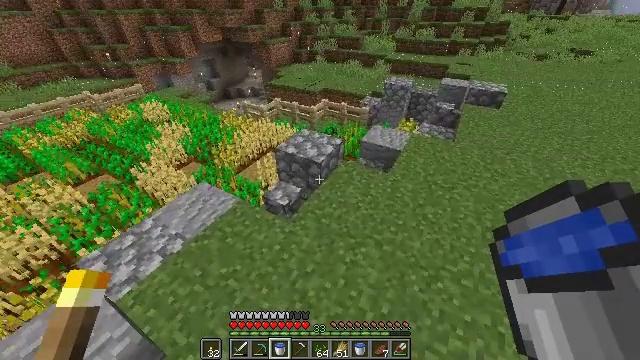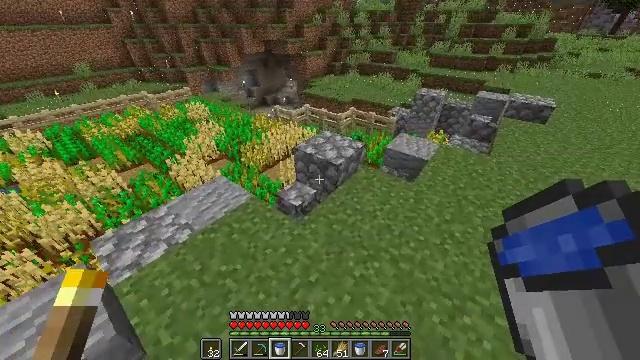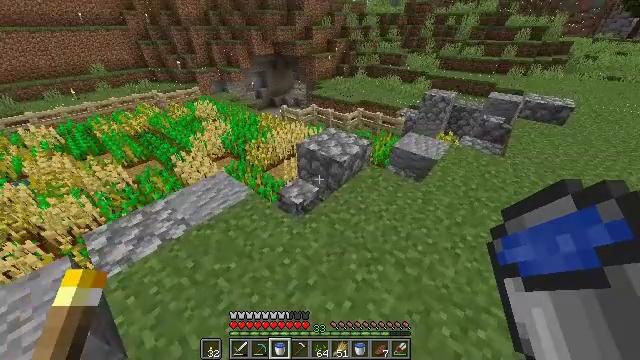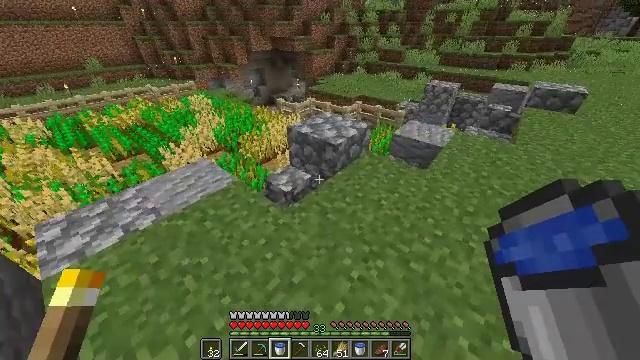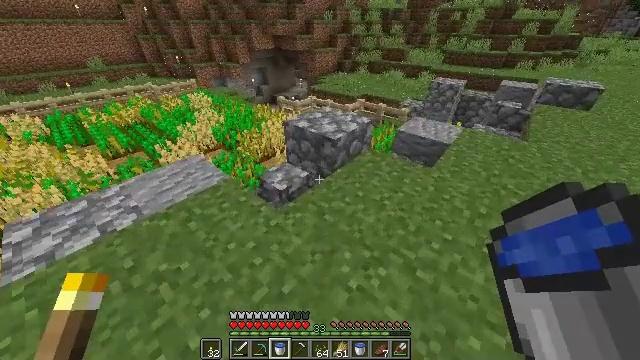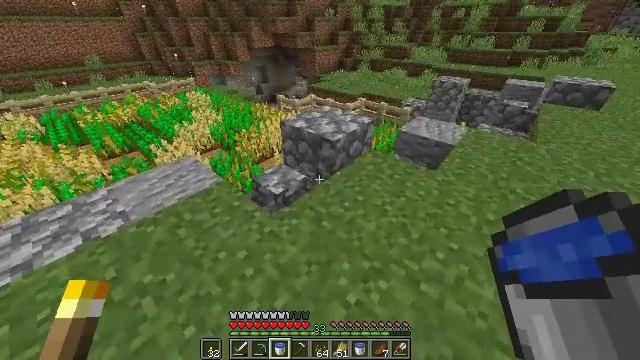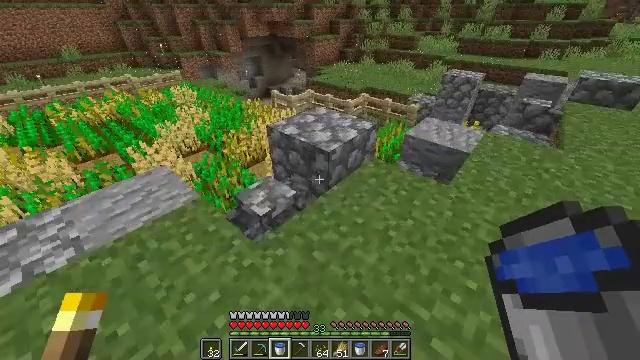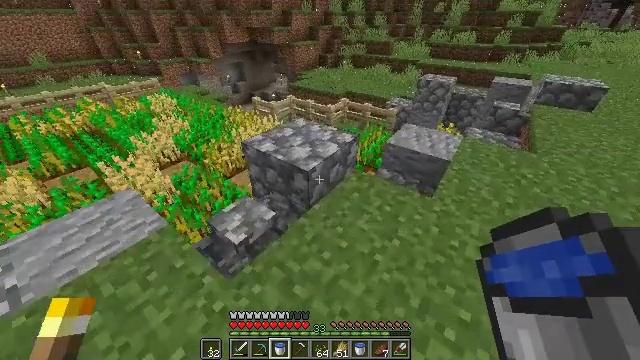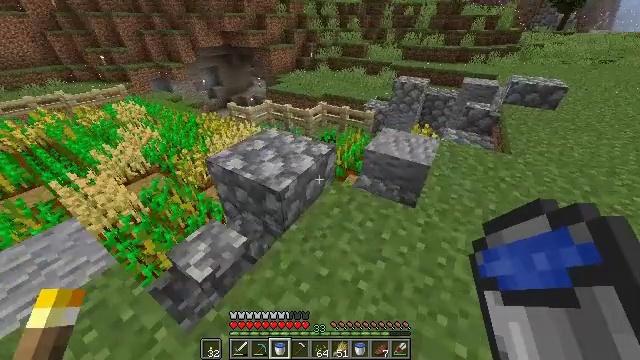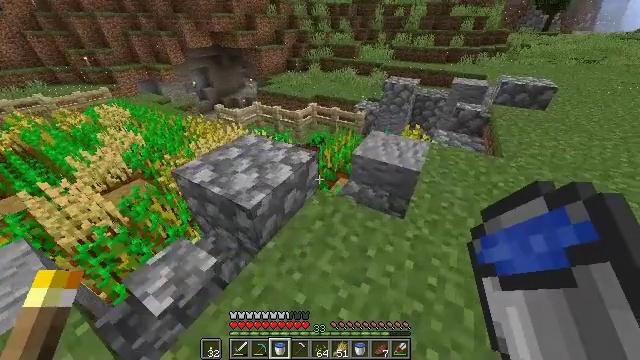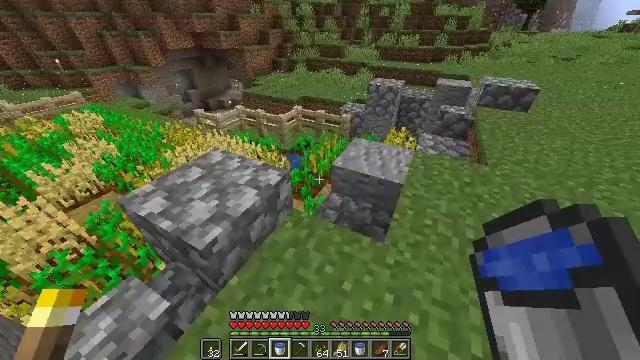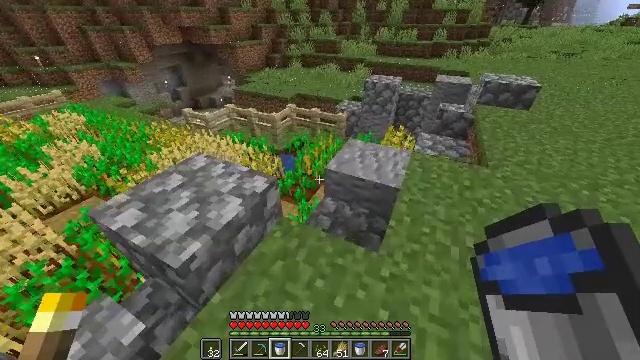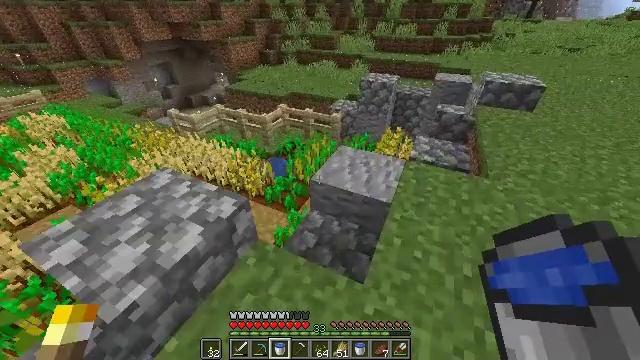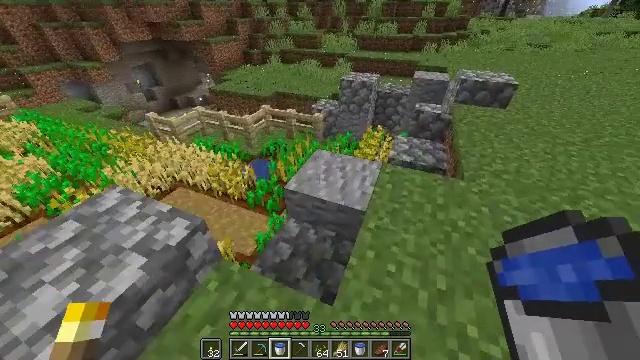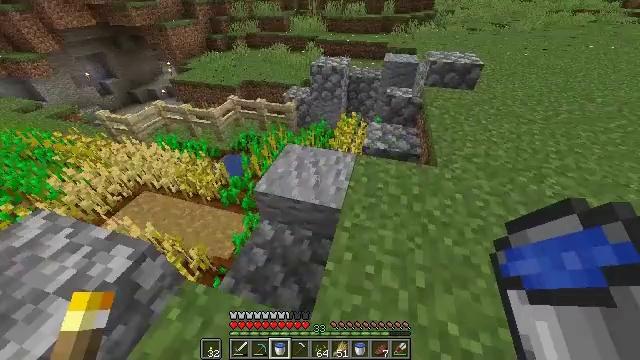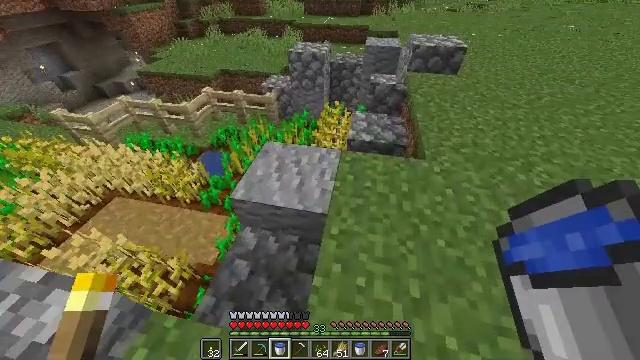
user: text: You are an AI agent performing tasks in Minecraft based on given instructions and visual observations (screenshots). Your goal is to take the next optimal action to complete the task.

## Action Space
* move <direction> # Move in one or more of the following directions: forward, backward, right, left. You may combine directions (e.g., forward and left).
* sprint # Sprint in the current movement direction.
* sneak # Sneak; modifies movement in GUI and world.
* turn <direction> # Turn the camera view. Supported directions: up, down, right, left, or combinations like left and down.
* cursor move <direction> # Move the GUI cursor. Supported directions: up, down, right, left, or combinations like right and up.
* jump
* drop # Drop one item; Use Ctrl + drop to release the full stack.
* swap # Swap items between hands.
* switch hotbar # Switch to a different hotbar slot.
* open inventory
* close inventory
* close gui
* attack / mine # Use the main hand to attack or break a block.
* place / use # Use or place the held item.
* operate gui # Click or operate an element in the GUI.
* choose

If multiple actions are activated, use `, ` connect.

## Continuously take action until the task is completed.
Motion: motion action
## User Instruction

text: Harvest grass block to clear the area.
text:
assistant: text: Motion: move forward, turn left and up
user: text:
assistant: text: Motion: move forward, turn left
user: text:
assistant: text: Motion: move forward
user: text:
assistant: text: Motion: move forward
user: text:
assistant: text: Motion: move forward
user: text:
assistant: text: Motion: move forward
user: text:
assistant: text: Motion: move forward, turn right
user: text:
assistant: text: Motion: move forward and move right, turn right
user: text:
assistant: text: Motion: move forward and move right, turn right
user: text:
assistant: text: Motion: move forward and move right, turn right
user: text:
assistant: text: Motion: move forward and move right
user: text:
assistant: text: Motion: move forward and move right
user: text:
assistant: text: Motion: move forward and move right, turn right and down
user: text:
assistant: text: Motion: move forward, turn right and down
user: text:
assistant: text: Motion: move forward, turn right and down
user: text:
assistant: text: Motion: move forward, turn down
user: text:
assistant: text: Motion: move forward, turn down
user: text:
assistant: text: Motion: move forward
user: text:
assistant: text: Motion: move forward
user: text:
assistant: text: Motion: move forward, turn right
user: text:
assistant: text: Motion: move forward, turn right
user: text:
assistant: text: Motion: move forward, turn right and up
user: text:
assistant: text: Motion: move forward, turn right and up
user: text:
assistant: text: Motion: move forward, turn right and up
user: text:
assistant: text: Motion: move forward and move right, turn right
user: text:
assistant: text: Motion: move forward and move right, turn right
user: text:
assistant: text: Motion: move forward and move right
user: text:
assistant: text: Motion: move forward and move right
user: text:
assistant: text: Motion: move forward and move right
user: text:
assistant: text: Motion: move forward and move right